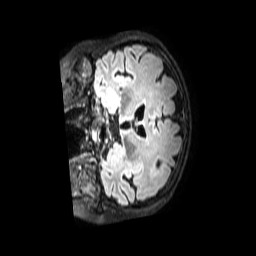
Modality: FLAIR
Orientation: coronal
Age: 64
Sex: male
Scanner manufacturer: philips
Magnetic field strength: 3 T
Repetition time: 4.8 s
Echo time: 0.2849 s